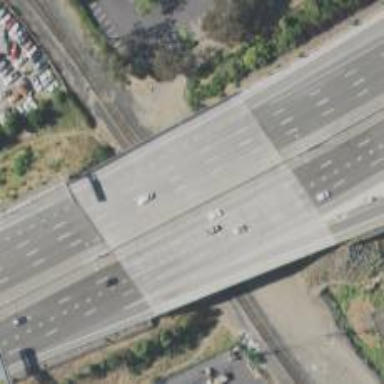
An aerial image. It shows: Motorway link bridge.